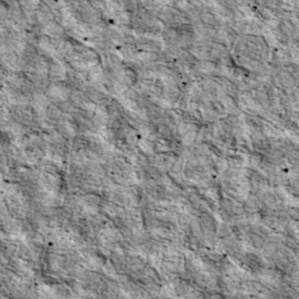
Label: non_frost